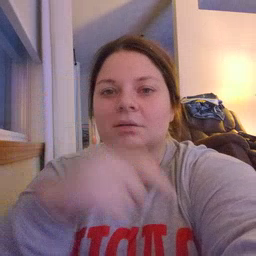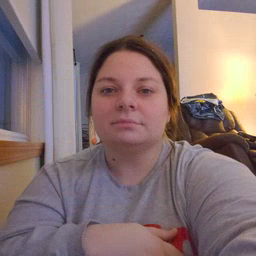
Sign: black